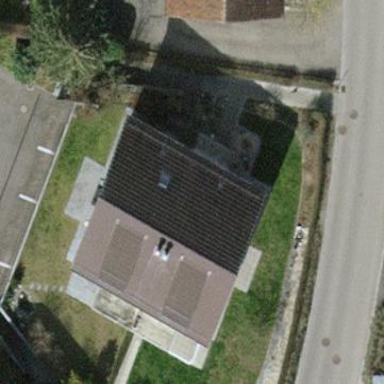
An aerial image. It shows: Semi-detached house with gabled roof.